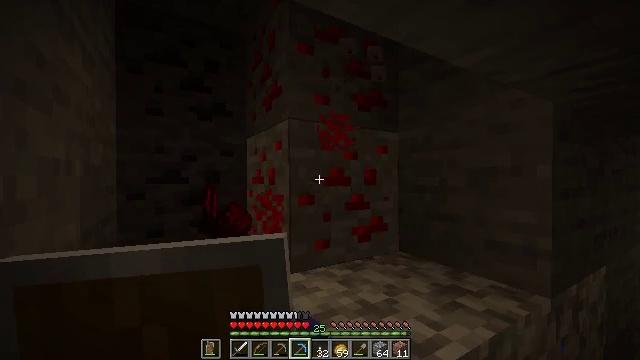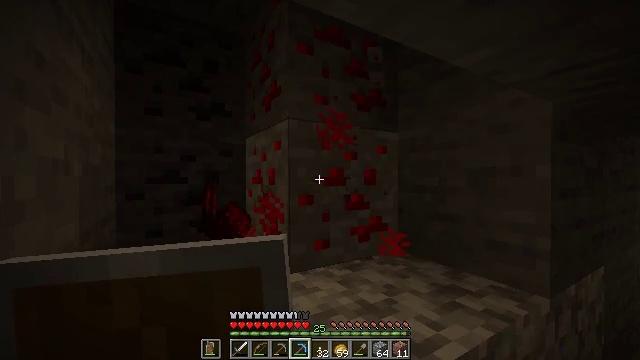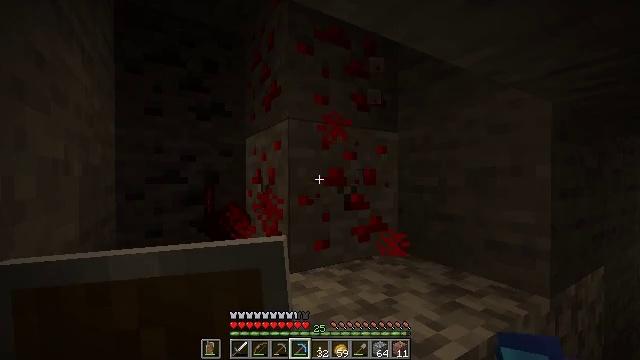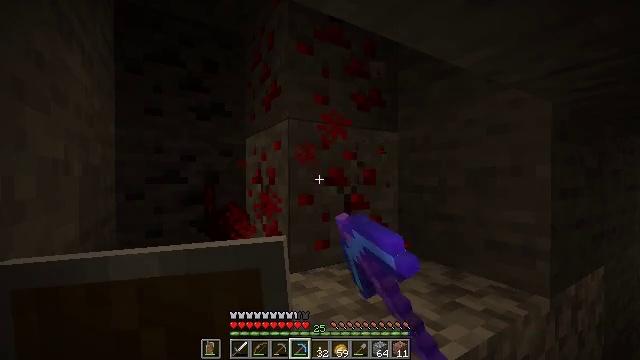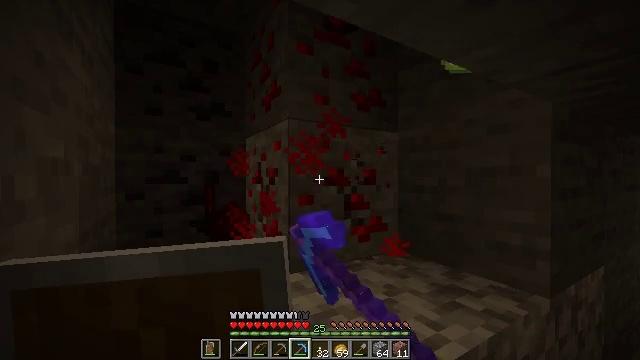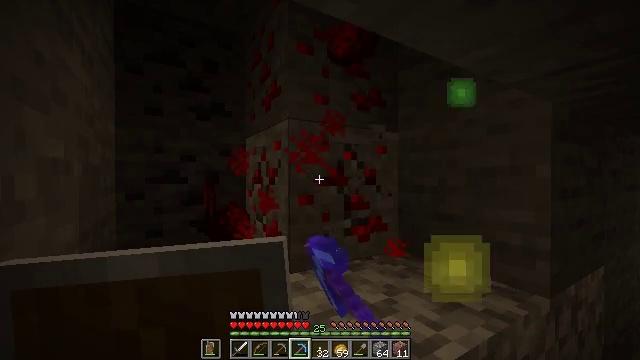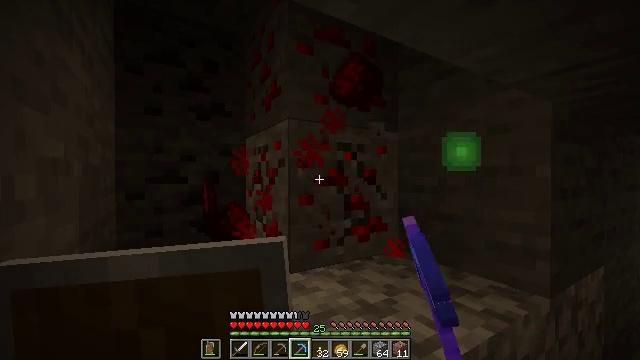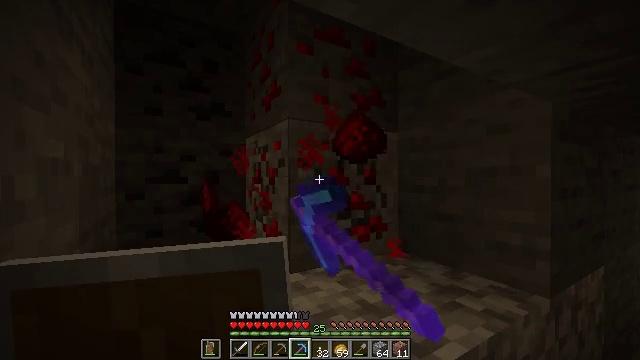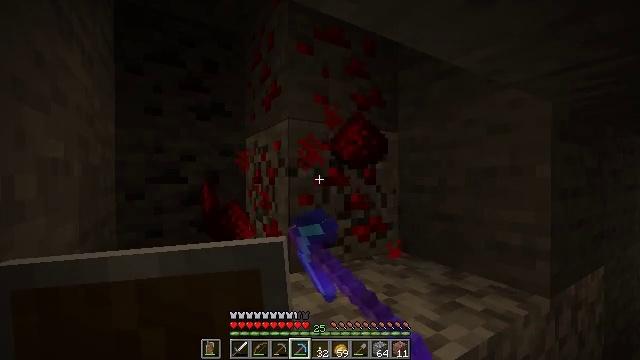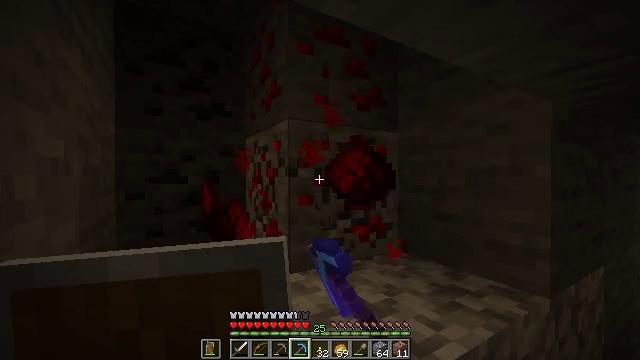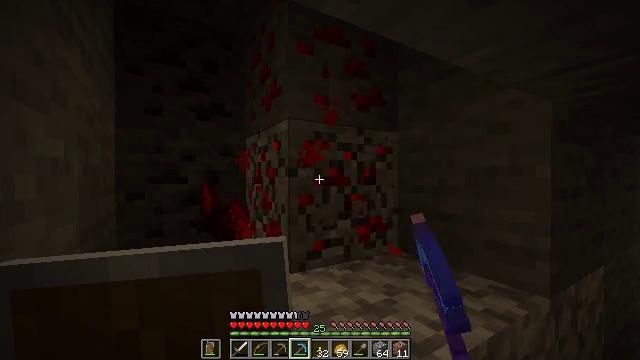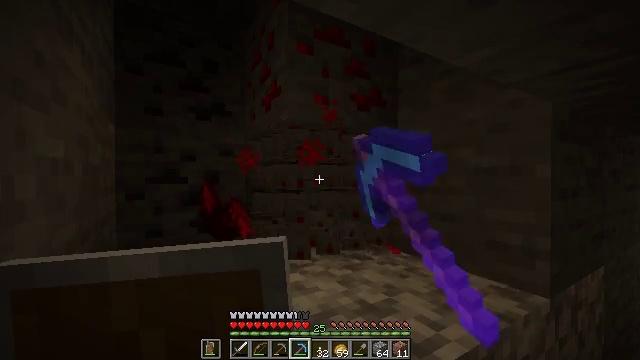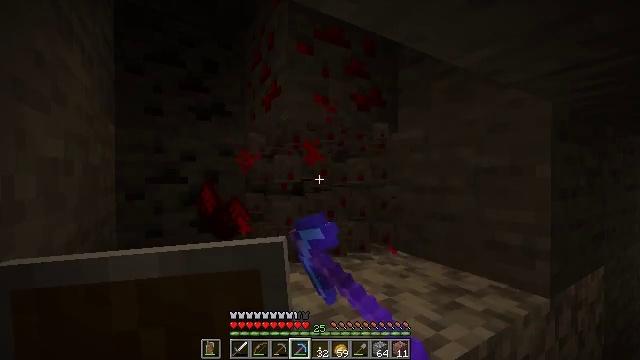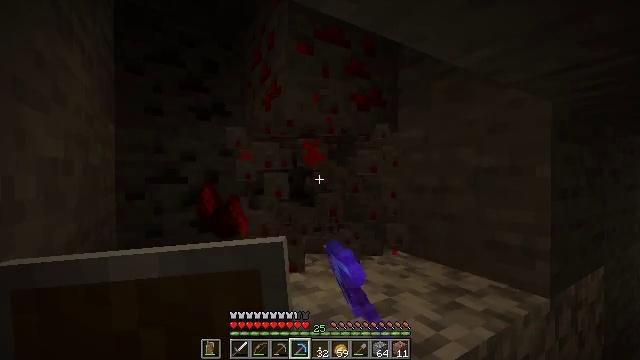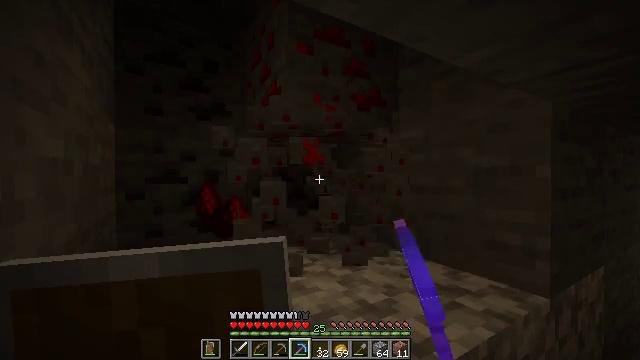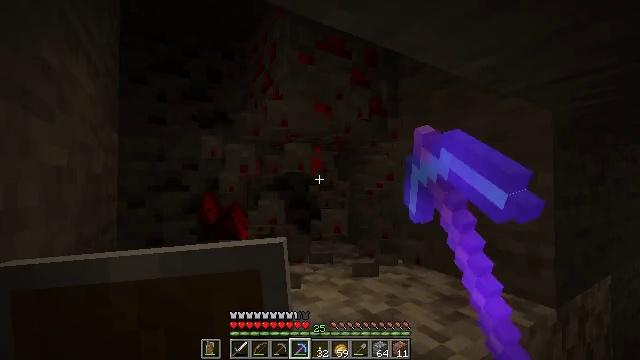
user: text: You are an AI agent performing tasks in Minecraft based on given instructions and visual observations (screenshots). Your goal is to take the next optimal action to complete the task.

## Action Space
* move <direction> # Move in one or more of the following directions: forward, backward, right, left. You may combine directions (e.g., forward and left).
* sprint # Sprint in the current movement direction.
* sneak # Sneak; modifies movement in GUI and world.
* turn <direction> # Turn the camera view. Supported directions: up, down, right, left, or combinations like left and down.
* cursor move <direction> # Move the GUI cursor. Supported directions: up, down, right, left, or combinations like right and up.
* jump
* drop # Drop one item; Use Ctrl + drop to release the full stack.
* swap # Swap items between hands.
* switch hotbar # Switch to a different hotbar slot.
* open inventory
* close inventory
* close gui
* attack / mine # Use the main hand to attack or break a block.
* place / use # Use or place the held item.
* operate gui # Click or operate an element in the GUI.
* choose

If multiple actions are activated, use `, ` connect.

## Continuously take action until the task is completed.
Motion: motion action
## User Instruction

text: Break the redstone ore to pick it up.
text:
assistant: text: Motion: attack / mine
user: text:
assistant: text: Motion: attack / mine
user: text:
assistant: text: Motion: attack / mine
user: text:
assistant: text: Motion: attack / mine
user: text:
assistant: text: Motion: attack / mine
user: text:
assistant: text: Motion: attack / mine
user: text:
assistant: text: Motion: attack / mine
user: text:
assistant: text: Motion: attack / mine
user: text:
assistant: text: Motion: attack / mine
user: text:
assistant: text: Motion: attack / mine
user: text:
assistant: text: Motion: attack / mine
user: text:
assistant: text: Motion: attack / mine
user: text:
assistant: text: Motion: attack / mine
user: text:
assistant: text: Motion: attack / mine
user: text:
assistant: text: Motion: turn up, attack / mine
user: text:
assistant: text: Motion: turn left and up, attack / mine
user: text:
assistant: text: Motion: turn left and up, attack / mine
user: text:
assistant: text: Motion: attack / mine
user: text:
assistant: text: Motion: attack / mine
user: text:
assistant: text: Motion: attack / mine
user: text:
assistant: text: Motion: attack / mine
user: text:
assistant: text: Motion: attack / mine
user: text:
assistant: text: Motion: attack / mine
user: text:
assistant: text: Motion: attack / mine
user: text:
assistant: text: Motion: attack / mine
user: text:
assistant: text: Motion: attack / mine
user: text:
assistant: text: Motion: attack / mine
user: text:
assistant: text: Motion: attack / mine
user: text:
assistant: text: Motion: attack / mine
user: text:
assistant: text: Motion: attack / mine